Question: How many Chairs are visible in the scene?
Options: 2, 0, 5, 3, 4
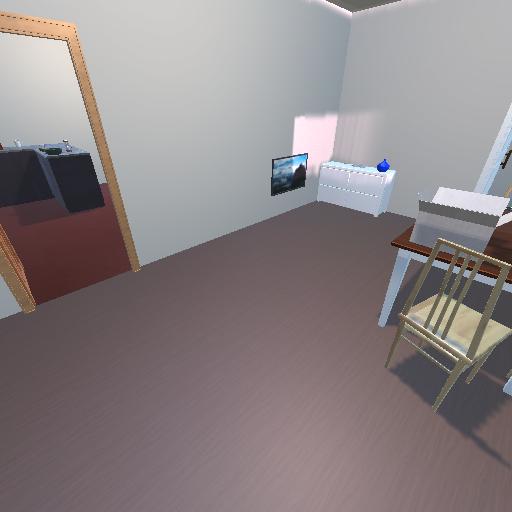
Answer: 2